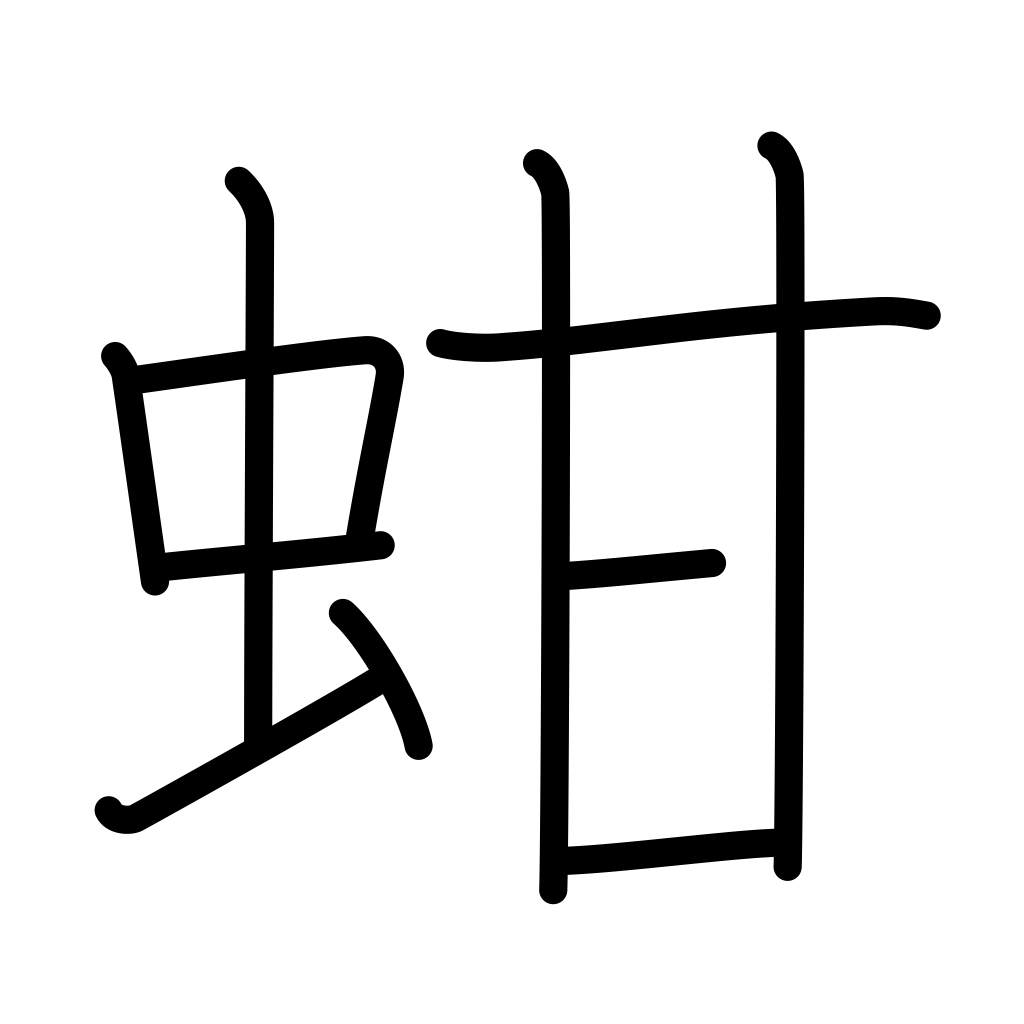
Meaning: ark shell